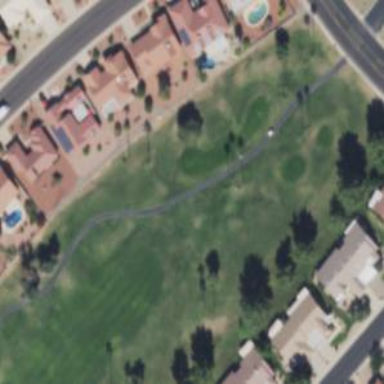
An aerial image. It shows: Path designated for golf carts.